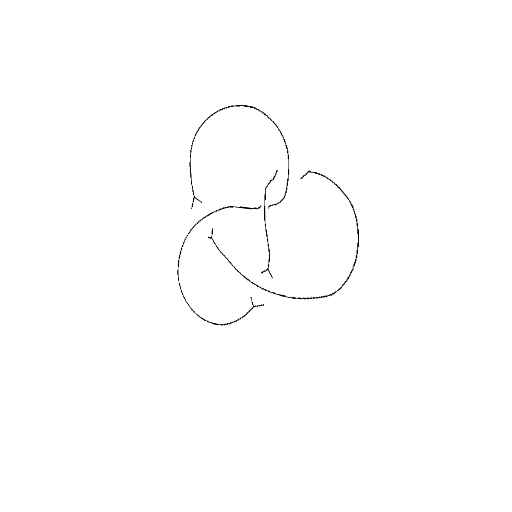
Crossing number: 4